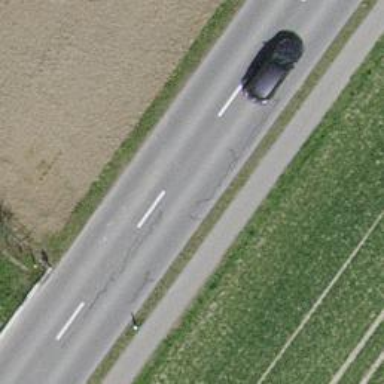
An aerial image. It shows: Tertiary road.